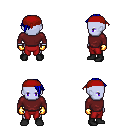
a pixel art fantasy rpg character, male body template, dark elf, purple skin, maroon long-sleeve shirt, red pants, blue long mohawk hairstyle, red bandana, gold gloves, black shoes, four views (front, back, left, right), 2x2 character sprite sheet, small pixel art, hard edges, no anti-aliasing